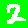
Digit: 2